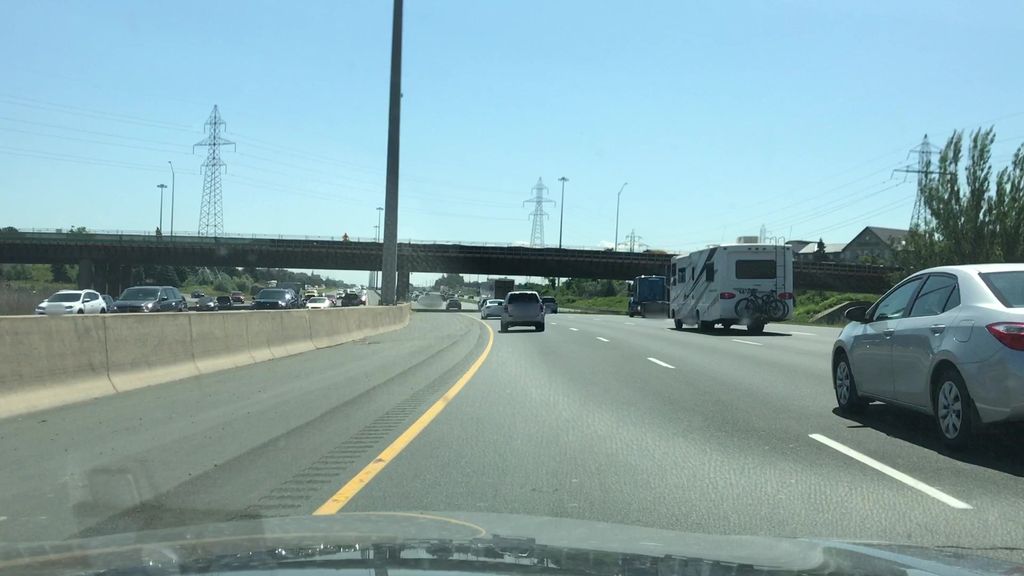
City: hamilton